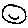
Label: smiley face